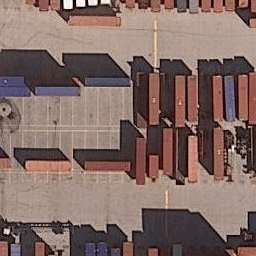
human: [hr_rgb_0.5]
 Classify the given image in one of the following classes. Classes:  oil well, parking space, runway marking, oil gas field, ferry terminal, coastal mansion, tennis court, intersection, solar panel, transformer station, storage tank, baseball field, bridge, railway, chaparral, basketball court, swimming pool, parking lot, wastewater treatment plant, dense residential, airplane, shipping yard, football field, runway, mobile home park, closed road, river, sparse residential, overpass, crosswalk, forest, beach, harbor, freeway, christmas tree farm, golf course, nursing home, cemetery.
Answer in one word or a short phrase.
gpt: shipping yard